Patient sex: M
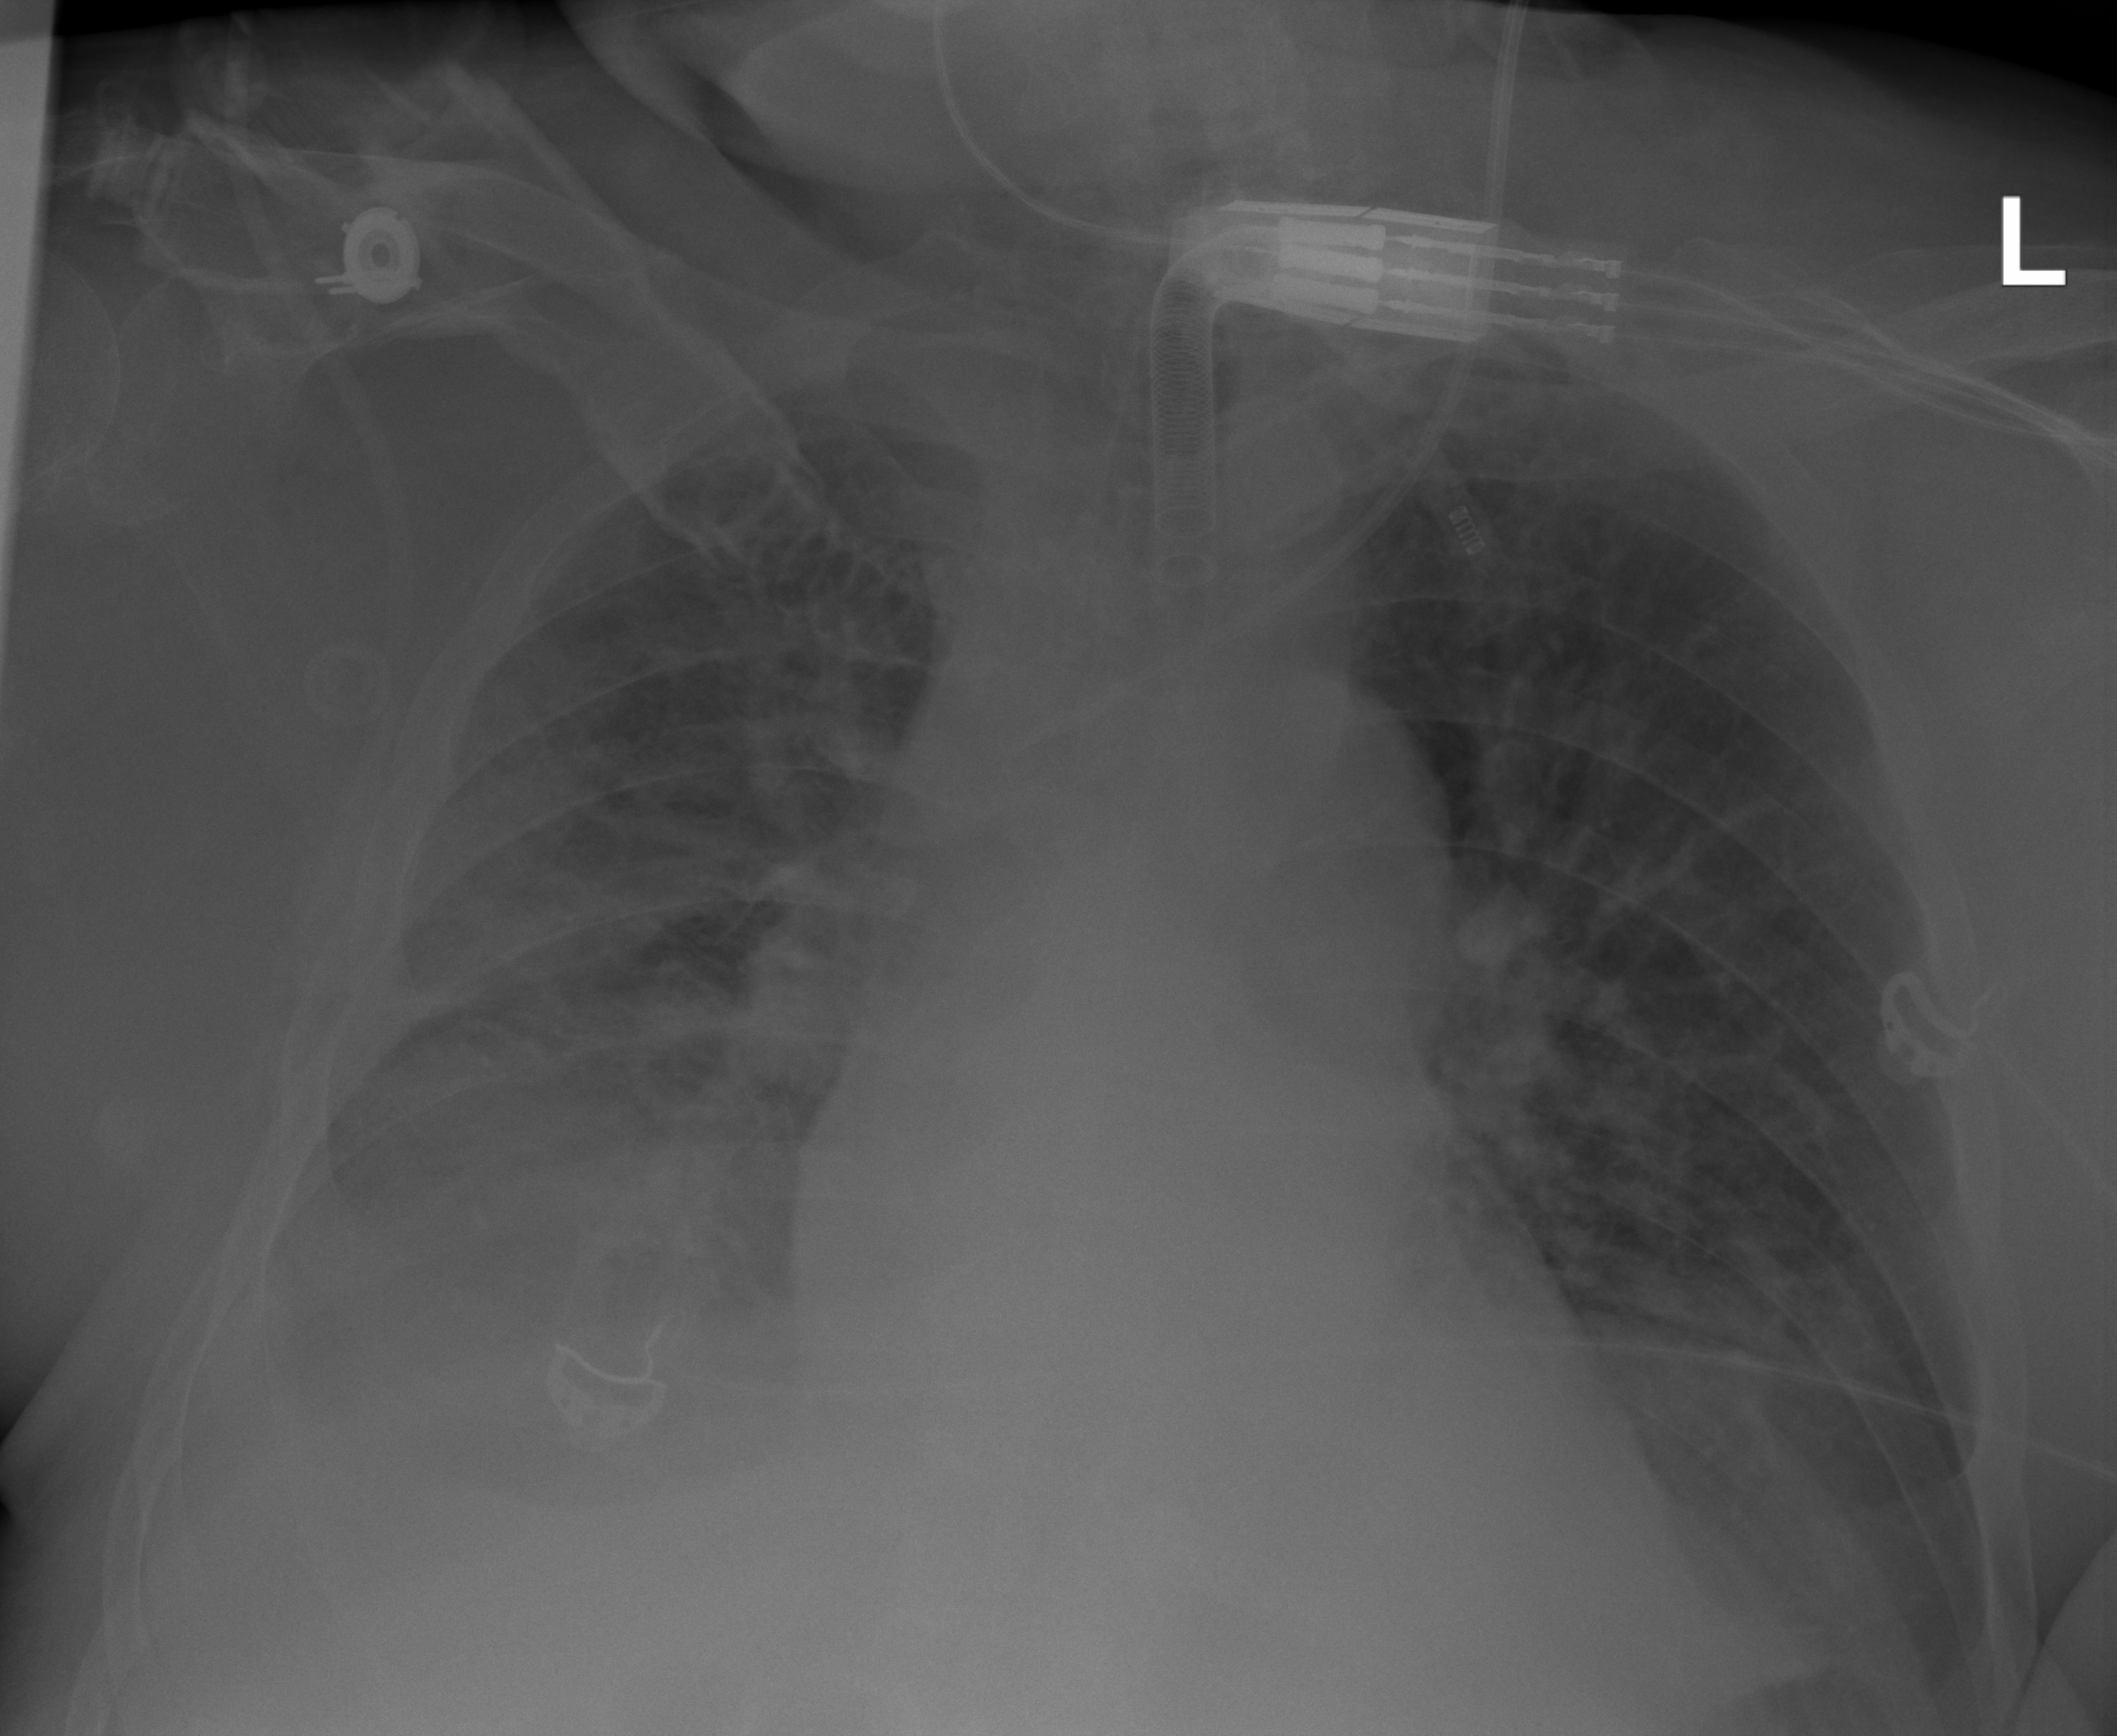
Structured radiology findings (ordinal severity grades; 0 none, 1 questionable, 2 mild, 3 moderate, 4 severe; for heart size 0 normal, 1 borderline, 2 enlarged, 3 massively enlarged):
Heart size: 1
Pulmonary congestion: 2
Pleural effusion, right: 3
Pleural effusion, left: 2
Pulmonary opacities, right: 2
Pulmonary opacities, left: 2
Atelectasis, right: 3
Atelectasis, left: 2